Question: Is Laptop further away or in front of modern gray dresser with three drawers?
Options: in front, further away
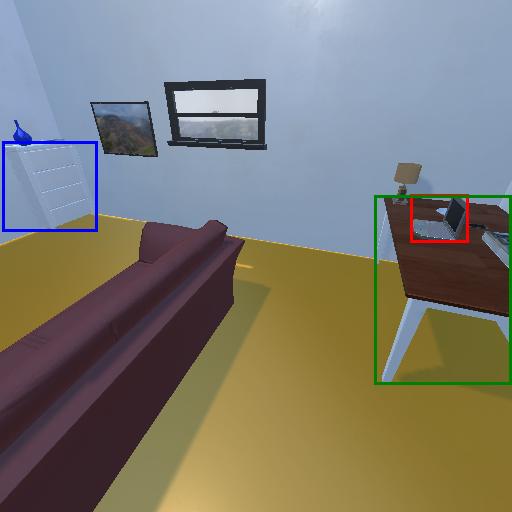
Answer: in front